Field crop: maize
Growth stage: 2
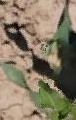
Species: maize